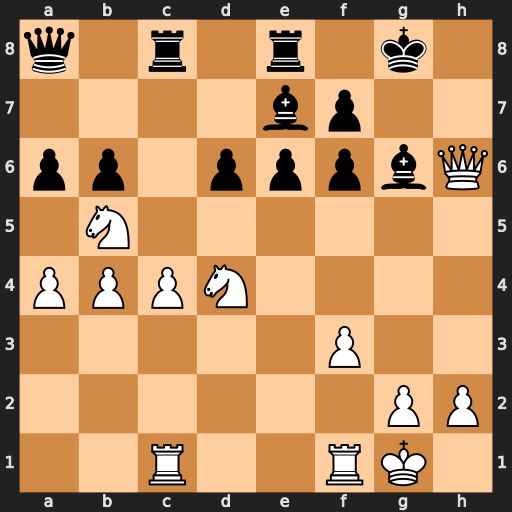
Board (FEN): q1r1r1k1/4bp2/pp1pppbQ/1N6/PPPN4/5P2/6PP/2R2RK1
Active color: w
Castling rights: -
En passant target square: -
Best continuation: Nxe6 Bf8 Nxf8